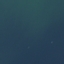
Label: SeaLake